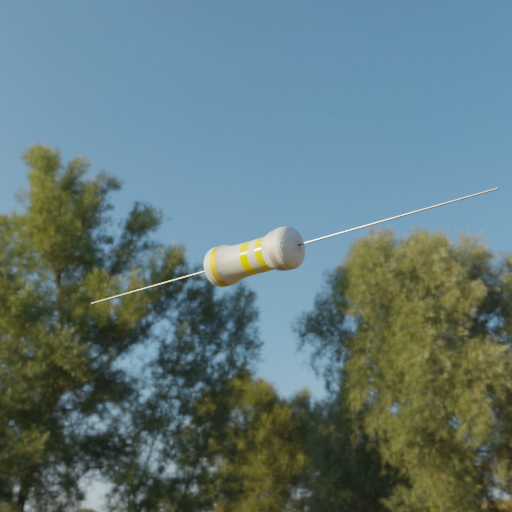
Resistor colour bands (in order): gold, yellow, yellow, silver